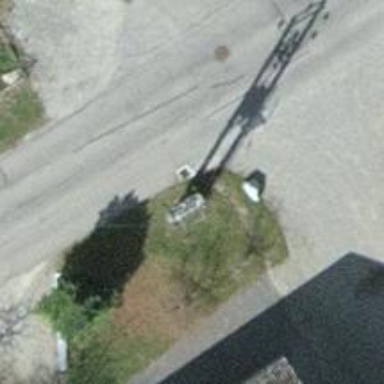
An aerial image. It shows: Distribution transformer attached to power pole.